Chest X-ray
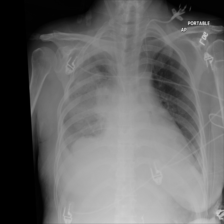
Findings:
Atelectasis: negative
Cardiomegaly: negative
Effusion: positive
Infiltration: negative
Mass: positive
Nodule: negative
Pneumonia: negative
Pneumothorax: negative
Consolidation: negative
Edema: negative
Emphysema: negative
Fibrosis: negative
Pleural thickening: negative
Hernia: negative